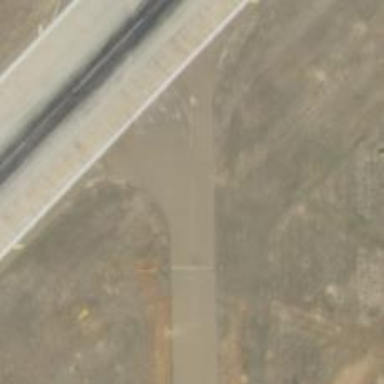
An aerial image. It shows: Image of taxiway at airport.